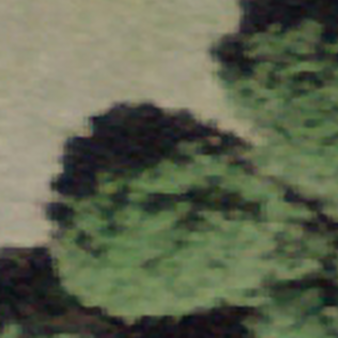
Label: other